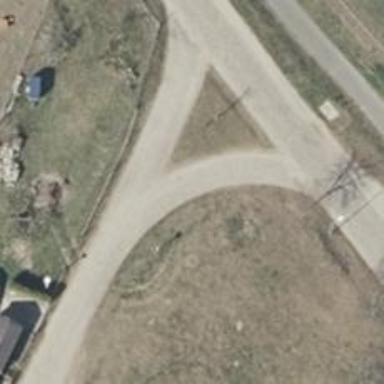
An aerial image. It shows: Residential road with grade2 tracktype.